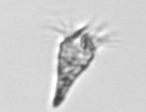
Label: Paratontonia_gracillima